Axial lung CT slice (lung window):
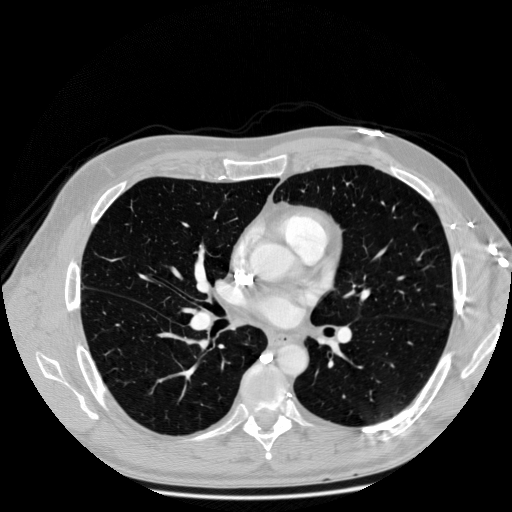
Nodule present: no